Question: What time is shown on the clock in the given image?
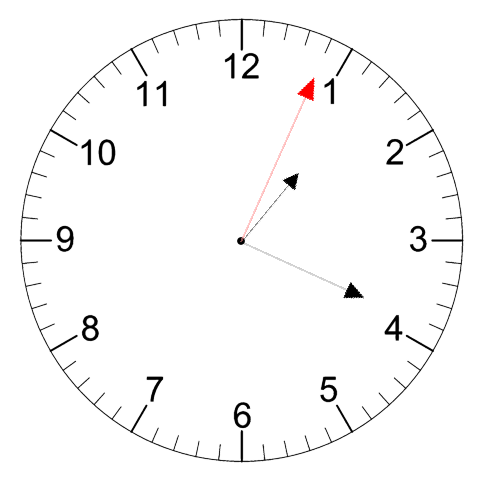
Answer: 01:19:04